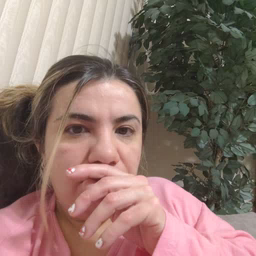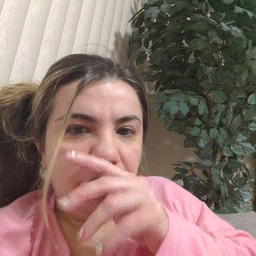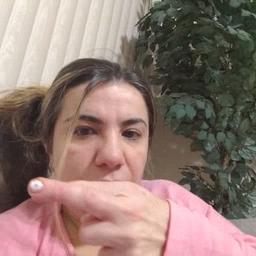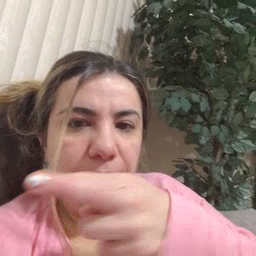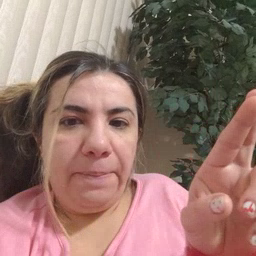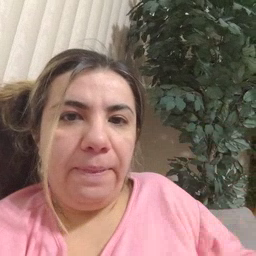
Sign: room